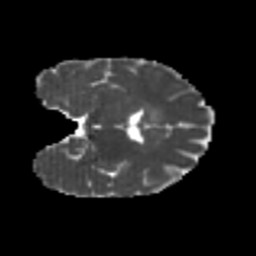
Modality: MD
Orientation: coronal
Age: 20
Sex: female
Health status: healthy
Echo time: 0.074 s